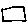
Label: square